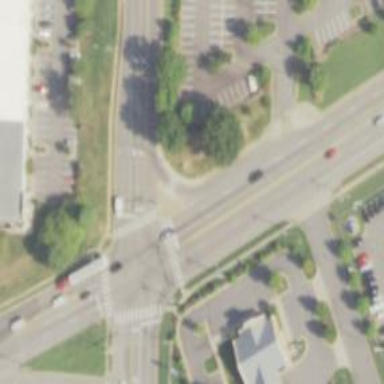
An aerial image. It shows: Marked crossing with zebra markings.